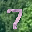
Label: 7